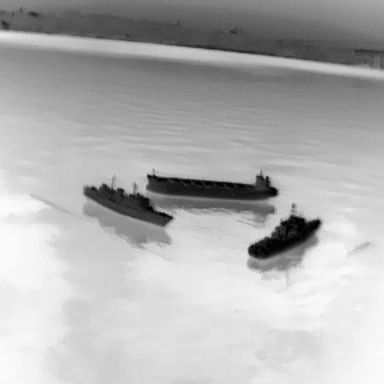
There are three objects shown in the infrared image, including two warships, and a liner.